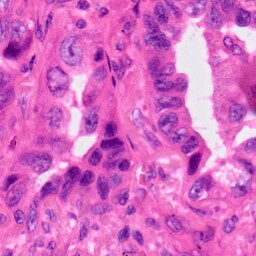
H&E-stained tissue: Lung